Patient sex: F
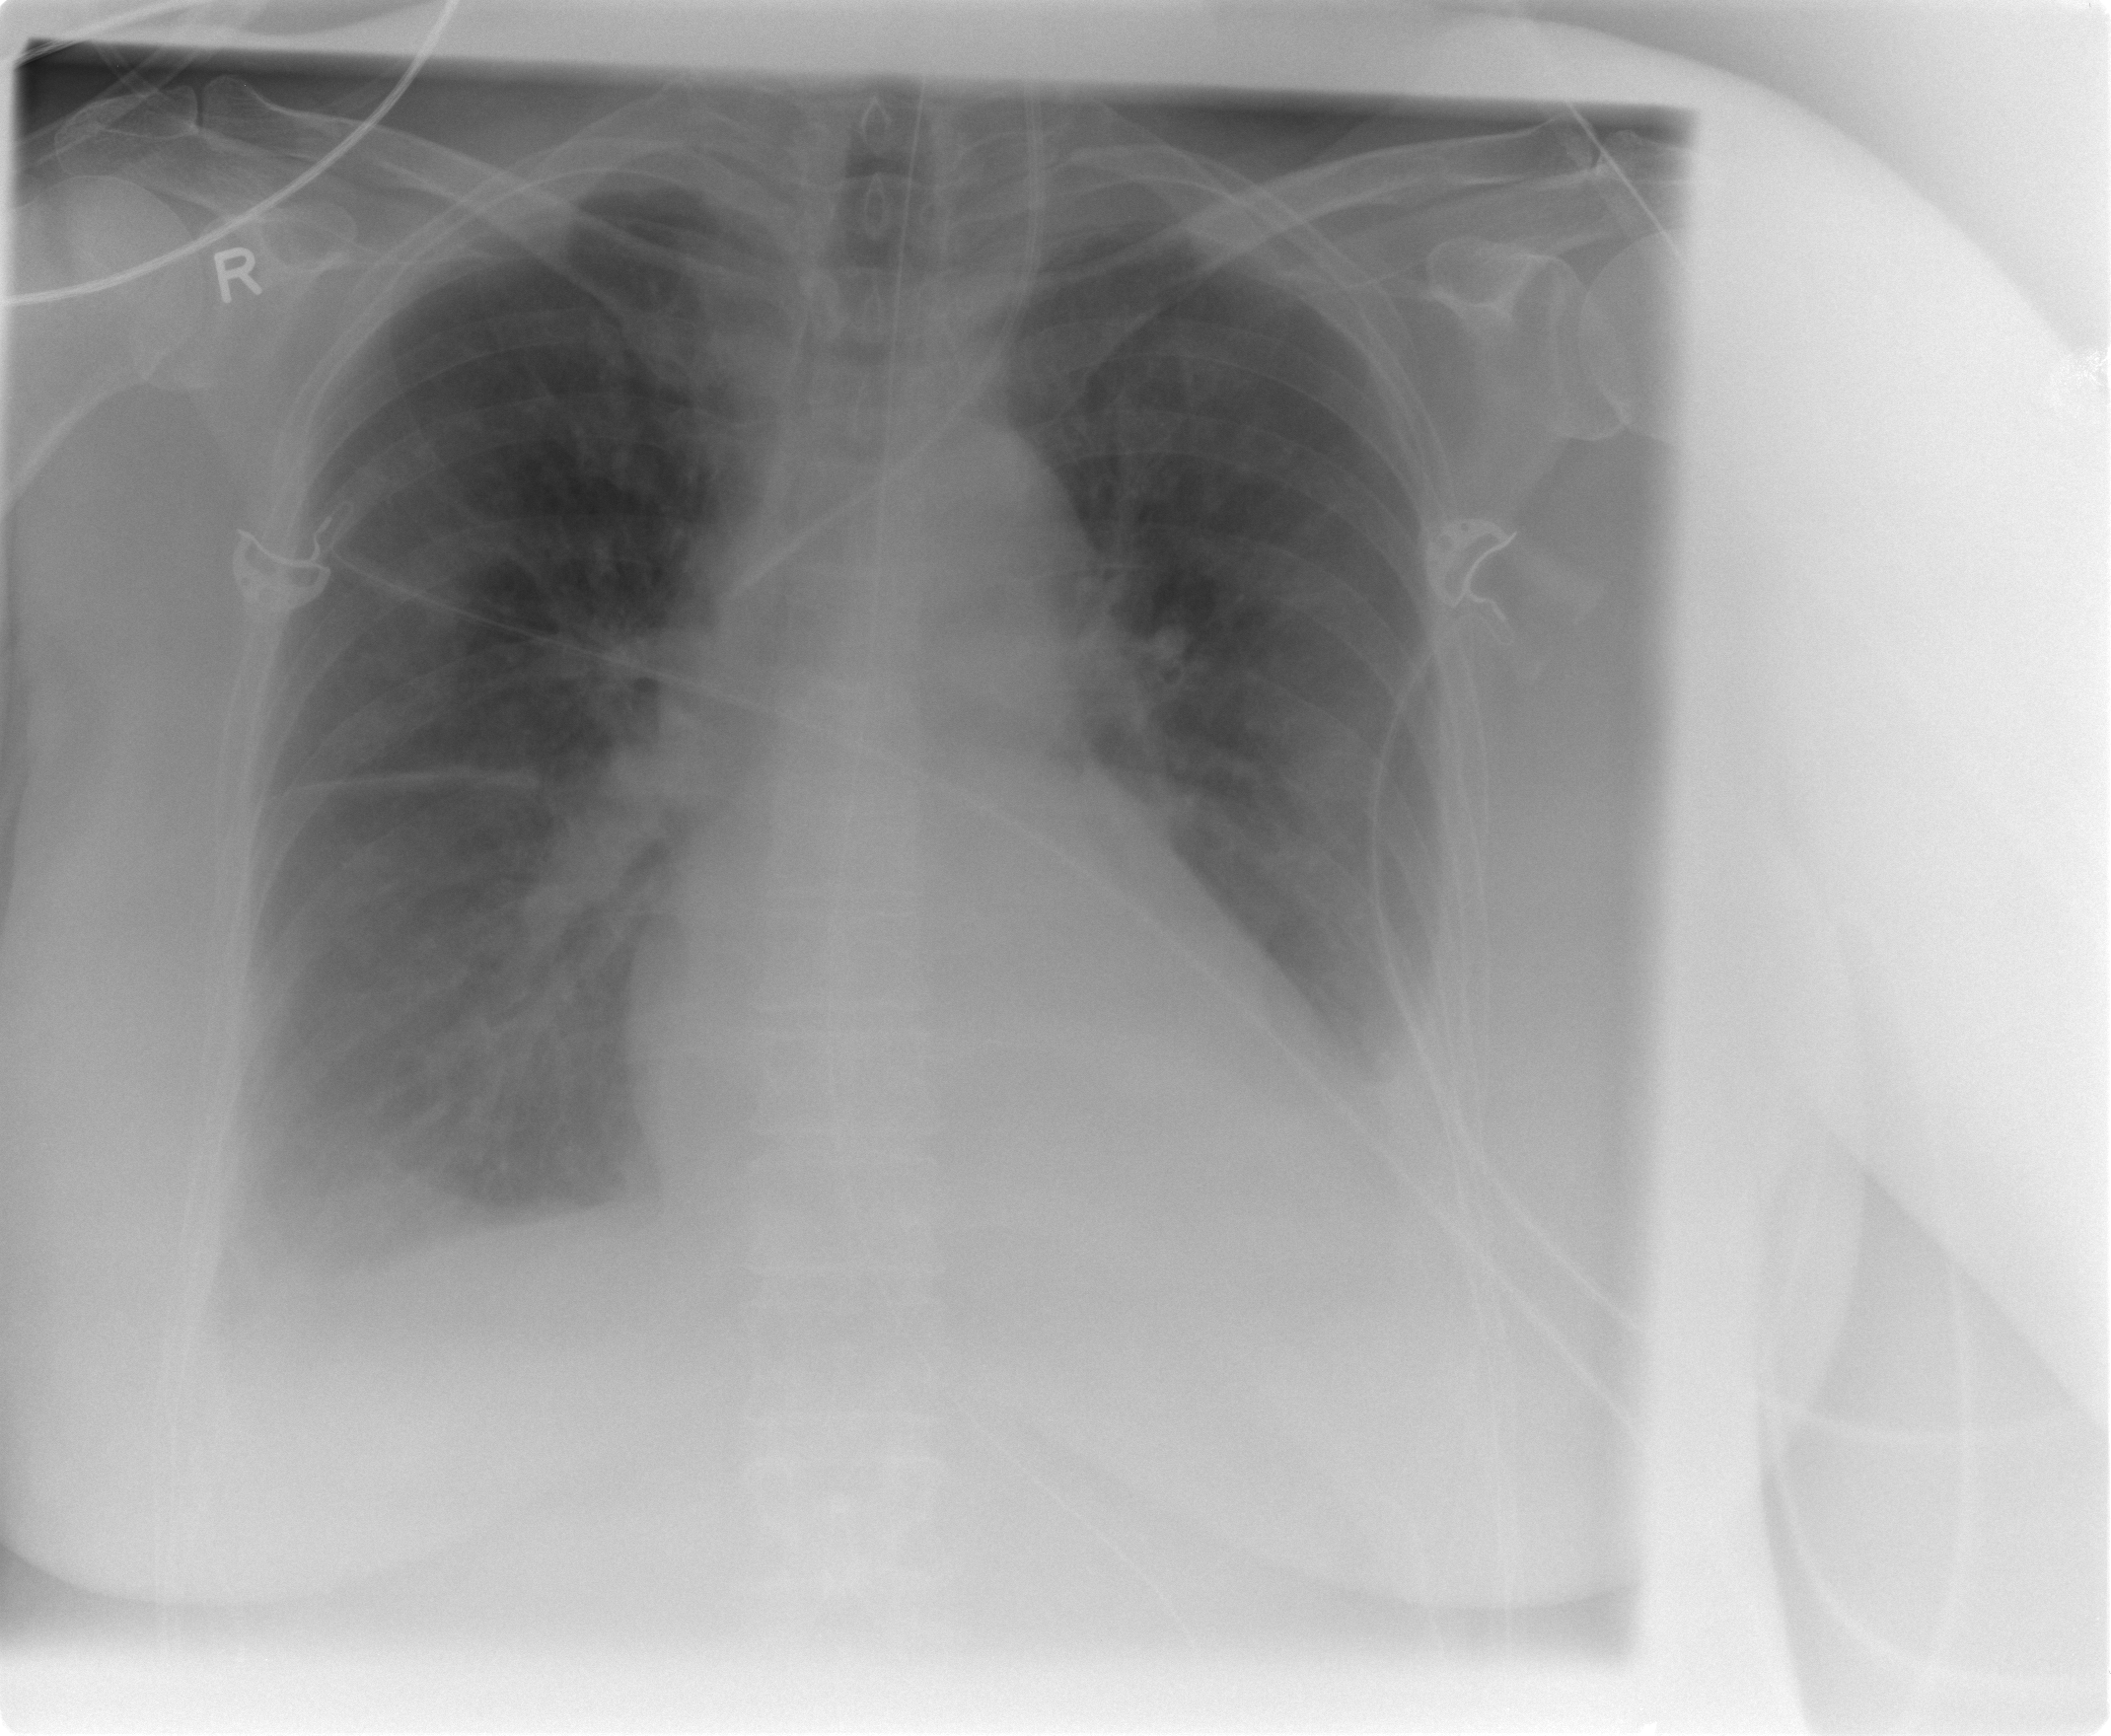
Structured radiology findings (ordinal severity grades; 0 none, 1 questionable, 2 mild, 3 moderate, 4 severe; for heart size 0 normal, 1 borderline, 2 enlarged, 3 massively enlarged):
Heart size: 1
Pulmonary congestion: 2
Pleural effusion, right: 2
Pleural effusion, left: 2
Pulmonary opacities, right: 1
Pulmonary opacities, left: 1
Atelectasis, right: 2
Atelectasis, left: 2